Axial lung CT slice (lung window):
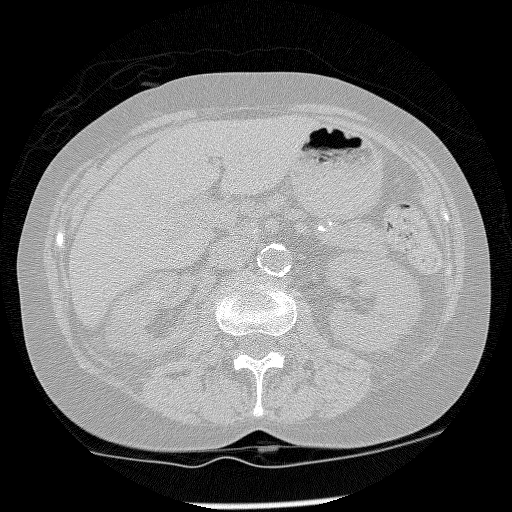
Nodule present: no